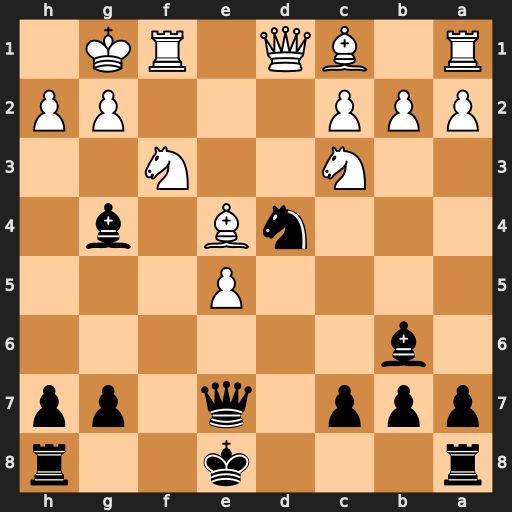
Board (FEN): r3k2r/ppp1q1pp/1b6/4P3/3nB1b1/2N2N2/PPP3PP/R1BQ1RK1
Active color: b
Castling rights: kq
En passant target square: -
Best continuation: Nxf3+ Kh1 Nxh2